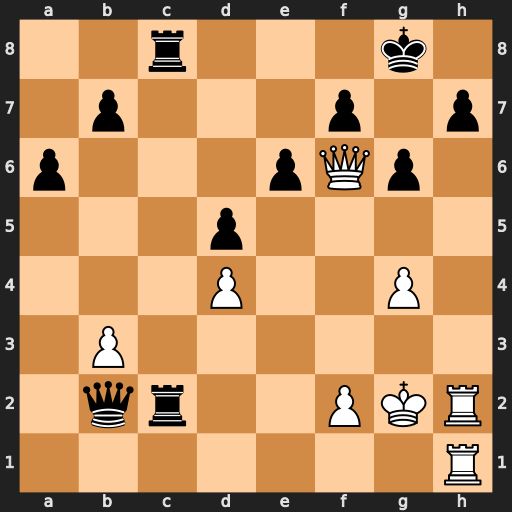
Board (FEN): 2r3k1/1p3p1p/p3pQp1/3p4/3P2P1/1P6/1qr2PKR/7R
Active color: w
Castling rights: -
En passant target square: -
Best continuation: Rxh7 Rxf2+ Qxf2 Qxf2+ Kxf2